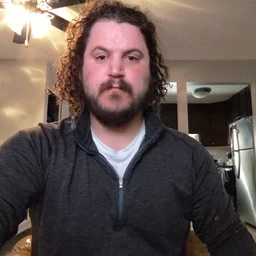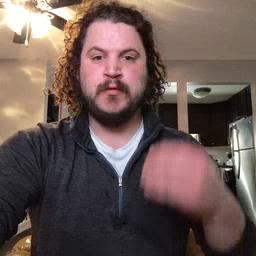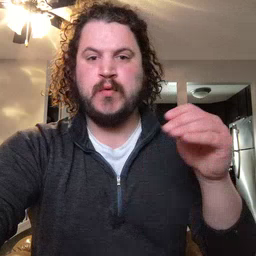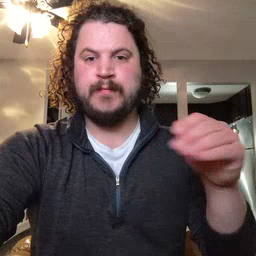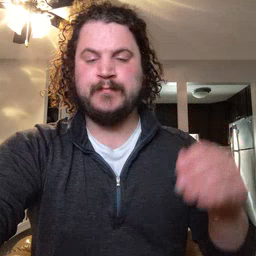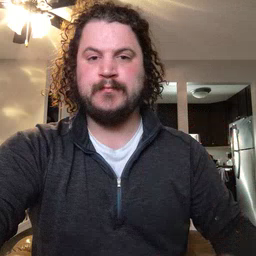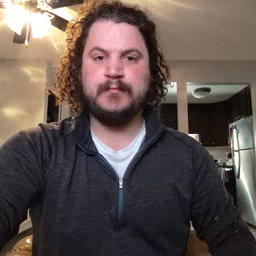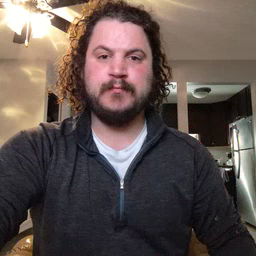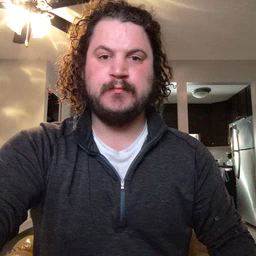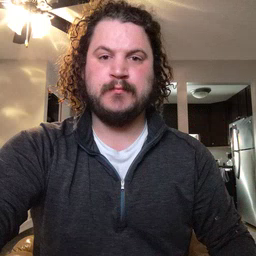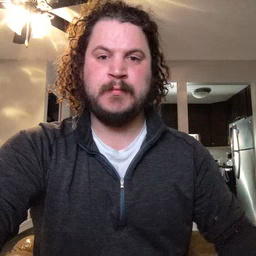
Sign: store